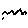
Label: zigzag